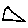
Label: triangle